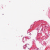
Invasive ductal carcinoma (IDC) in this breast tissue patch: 0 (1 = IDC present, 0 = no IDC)